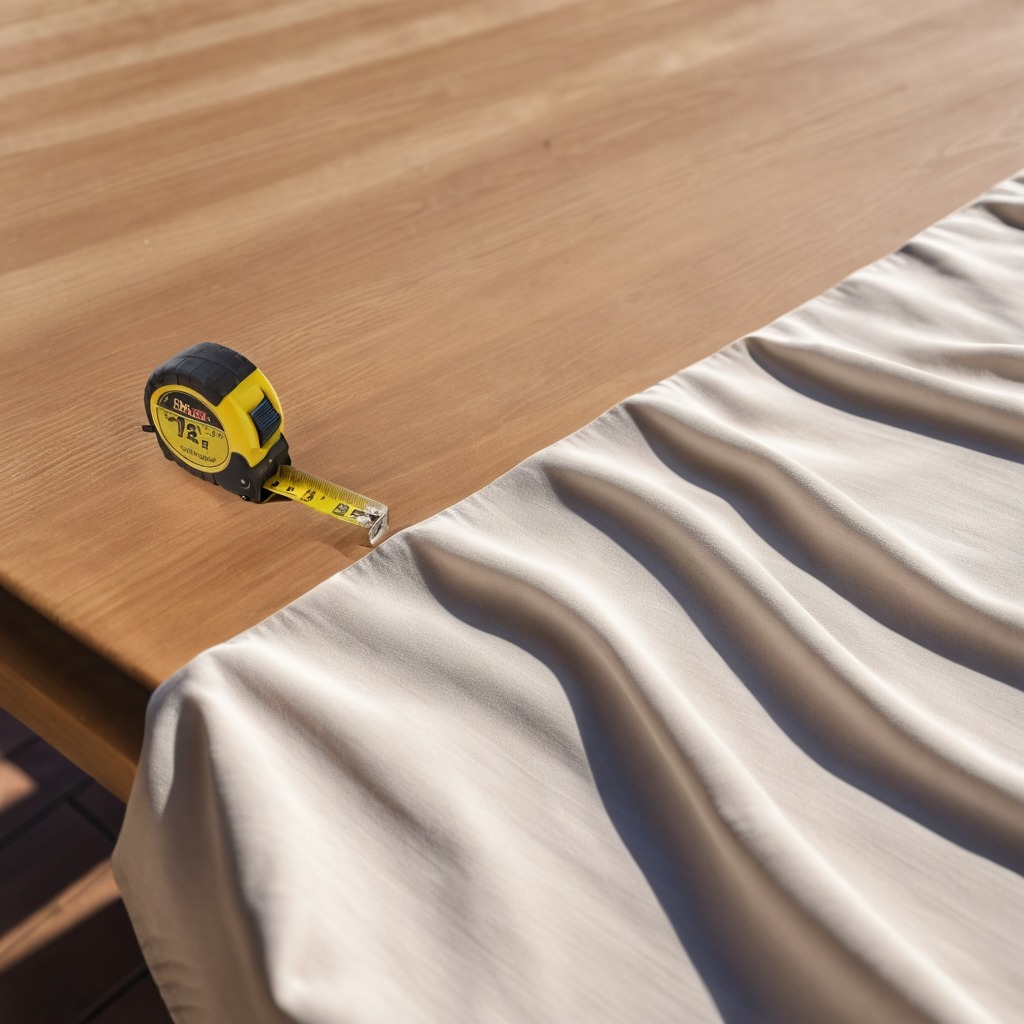
A measuring tape is lying on a wooden table.